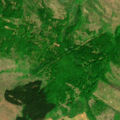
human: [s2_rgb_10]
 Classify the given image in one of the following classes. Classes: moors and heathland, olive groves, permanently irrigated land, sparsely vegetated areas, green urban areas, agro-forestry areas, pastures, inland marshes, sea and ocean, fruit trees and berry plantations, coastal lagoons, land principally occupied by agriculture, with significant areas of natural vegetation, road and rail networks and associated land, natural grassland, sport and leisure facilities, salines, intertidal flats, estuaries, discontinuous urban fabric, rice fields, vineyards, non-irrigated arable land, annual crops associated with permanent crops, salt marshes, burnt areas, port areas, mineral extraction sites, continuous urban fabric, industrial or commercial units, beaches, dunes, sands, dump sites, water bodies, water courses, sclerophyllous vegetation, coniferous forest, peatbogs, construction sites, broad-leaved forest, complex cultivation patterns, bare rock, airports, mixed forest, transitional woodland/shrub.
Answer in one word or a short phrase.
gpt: non-irrigated arable land, pastures, natural grassland, transitional woodland/shrub